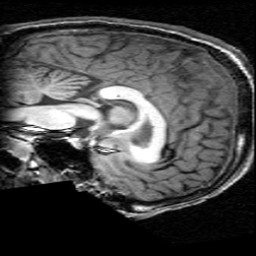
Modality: T1w
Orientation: sagittal
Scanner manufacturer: ge
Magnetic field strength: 3 T
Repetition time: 0.008948 s
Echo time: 0.001784 s